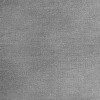
Atmospheric dust classification: dusty